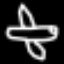
Label: airplane